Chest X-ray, PA view. Patient: 61 years old, sex M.
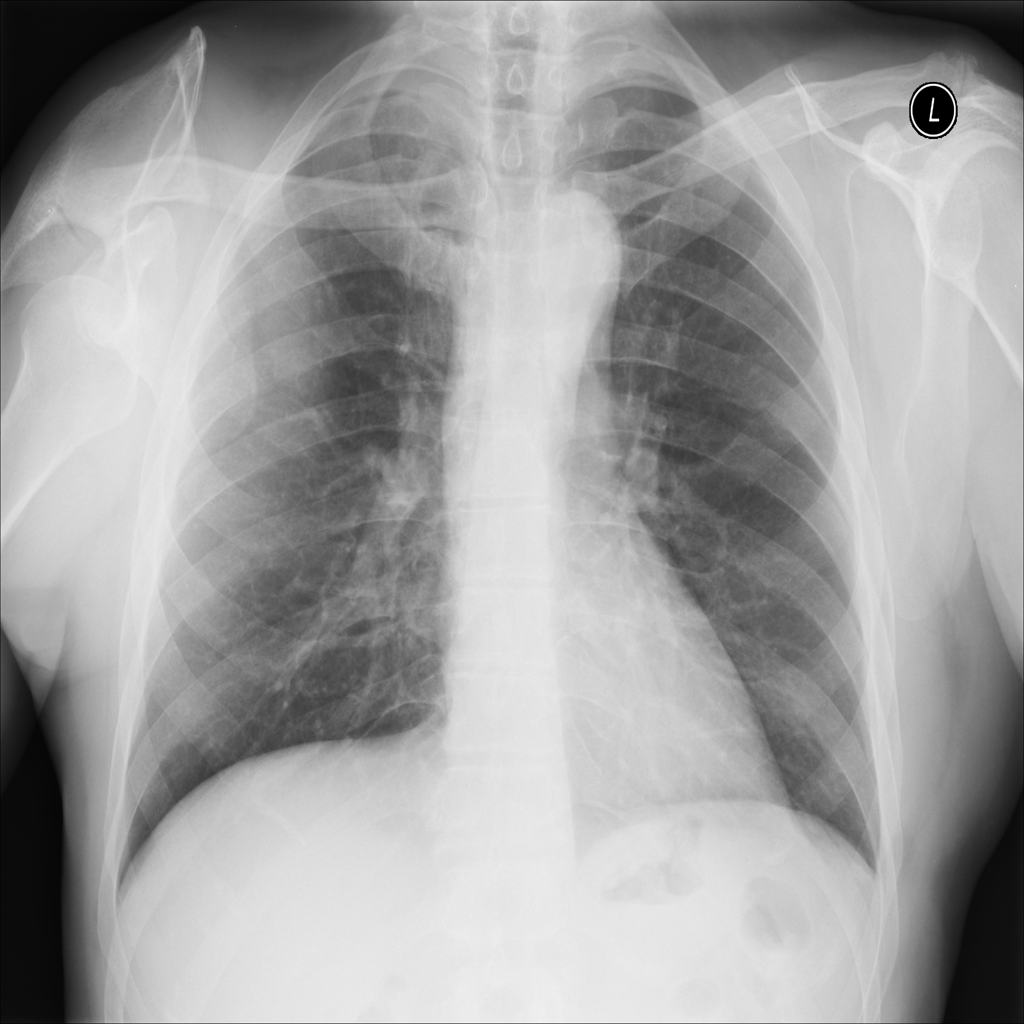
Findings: Mass